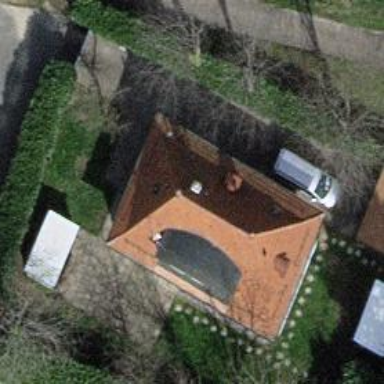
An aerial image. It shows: Garden surrounded by fence.